Question: I have generated the excel file using C# coding as shown below
'''
protected void Page_Load(object sender, EventArgs e)
{
var doc = new SpreadsheetDocument(@"D:\JOSEPH\GenerateExcelSheet\OpenXmlPackaging.xlsx");
Worksheet sheet1 = doc.Worksheets.Add("My Sheet");
sheet1.Cells[1, 1].Value = "Test";
sheet1.Cells["A1"].Value = 1;
sheet1.Cells["C3"].Style = new OpenXmlPackaging.Style {
Borders = new Borders(BorderStyles.Thick),
Font = new Font
{
Name = "Consolas",
Size = 10,
Style = FontStyles.DoubleUnderline | FontStyles.Bold
},
NumberFormat = new NumberFormat("#,##0.0;<URL>,
Alignment = new Alignment
{
HorizontalAlignment = HorizontalAlignment.Right,
VerticalAlignment = VerticalAlignment.Top,
WrapText = true,
Rotation = 45
},
};
sheet1.Cells.CreateRange("B10:D5").MergeCells();
sheet1.AutoFitColumns();
sheet1.SetColumnWidth(3, 12);
}
'''
but when i tried to open the excel file, a message box appears as " "
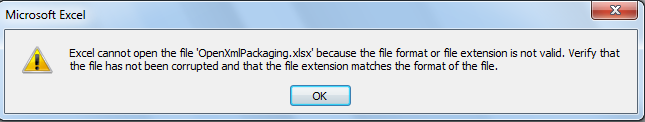
Answer: The short answer is that you shouldn't be trying to create an Excel file on the server like this. There are technical issues and licensing issues of using the Excel API to do this - you can read more here <URL>
The technical problems may well explain why you're file is corrupt.
The better approach would be to use a library that doesn't rely on the Excel API, I listed a few in my question/answer here <URL> that may help you.